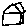
Label: house